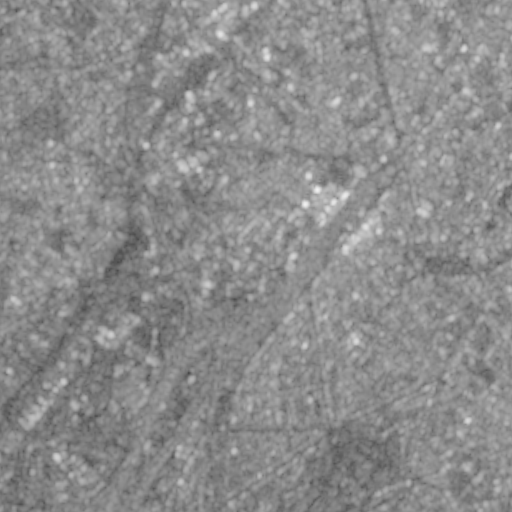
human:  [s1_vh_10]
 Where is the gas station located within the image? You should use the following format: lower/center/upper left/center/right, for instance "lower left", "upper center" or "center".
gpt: The gas station is located in the lower left of the image.
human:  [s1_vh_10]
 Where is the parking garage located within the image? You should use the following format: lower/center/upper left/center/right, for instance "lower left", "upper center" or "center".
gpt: The parking garage is located in the upper right of the image.
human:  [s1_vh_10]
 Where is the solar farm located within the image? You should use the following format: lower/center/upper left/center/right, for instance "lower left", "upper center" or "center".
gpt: The solar farm is located in the lower left of the image.
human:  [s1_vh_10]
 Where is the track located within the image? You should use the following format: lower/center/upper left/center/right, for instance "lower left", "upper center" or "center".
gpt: The track is located in the upper left of the image.
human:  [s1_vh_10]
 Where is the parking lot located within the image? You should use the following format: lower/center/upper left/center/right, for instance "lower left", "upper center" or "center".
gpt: There is no parking lot in the image.

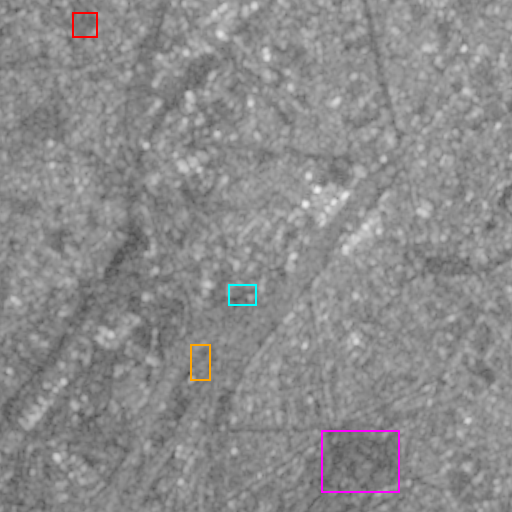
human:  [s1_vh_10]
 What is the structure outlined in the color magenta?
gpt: The structure outlined in magenta is a park.
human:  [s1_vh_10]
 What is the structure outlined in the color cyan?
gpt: The structure outlined in cyan is a parking lot.
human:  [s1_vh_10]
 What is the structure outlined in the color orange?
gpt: The structure outlined in orange is a power substation.
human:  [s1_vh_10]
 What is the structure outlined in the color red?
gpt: The structure outlined in red is a track.
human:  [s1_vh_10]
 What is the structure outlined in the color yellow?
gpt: There is no yellow outline.